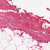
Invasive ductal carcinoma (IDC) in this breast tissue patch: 0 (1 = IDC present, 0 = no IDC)